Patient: sex F, age 55
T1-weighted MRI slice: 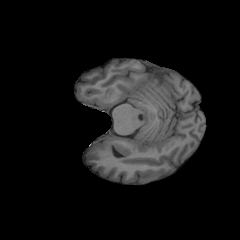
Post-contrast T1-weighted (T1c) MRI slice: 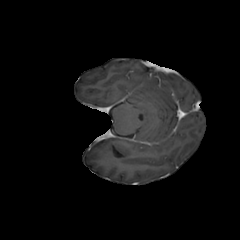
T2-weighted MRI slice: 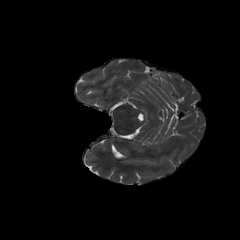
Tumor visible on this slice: no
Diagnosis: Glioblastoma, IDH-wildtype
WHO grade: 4